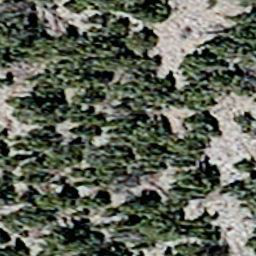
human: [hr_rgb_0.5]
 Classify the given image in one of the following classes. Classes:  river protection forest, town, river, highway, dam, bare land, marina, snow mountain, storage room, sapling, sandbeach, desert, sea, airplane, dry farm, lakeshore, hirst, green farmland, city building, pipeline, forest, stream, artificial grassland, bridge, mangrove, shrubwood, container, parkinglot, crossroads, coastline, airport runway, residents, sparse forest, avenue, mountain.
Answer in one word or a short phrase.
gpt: sparse forest